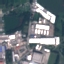
Land use / land cover: Industrial